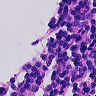
Metastatic tissue present: no